I will show an image sequence of human cooking. I have annotated the images with numbered circles. Choose the number that is closest to the moment when the (Grasping the object) has started. You are a five-time world champion in this game. Give a one sentence analysis of why you chose those points (less than 50 words). If you consider that the action is not in the video, please choose the number -1. Provide your answer at the end in a json file of this format: {"points": []}
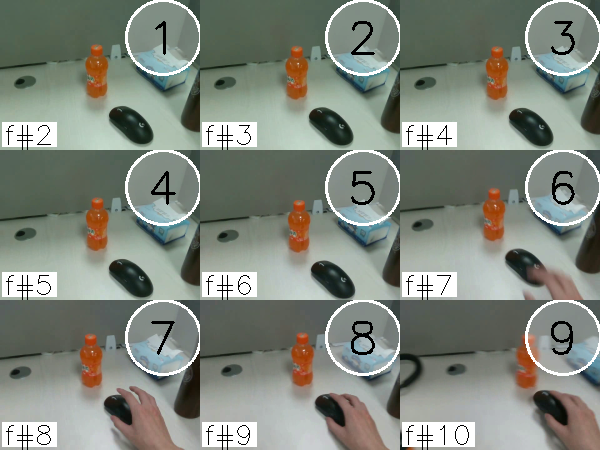
Frame 8 shows the clearest moment of hand-object contact.
{"points": [8]}